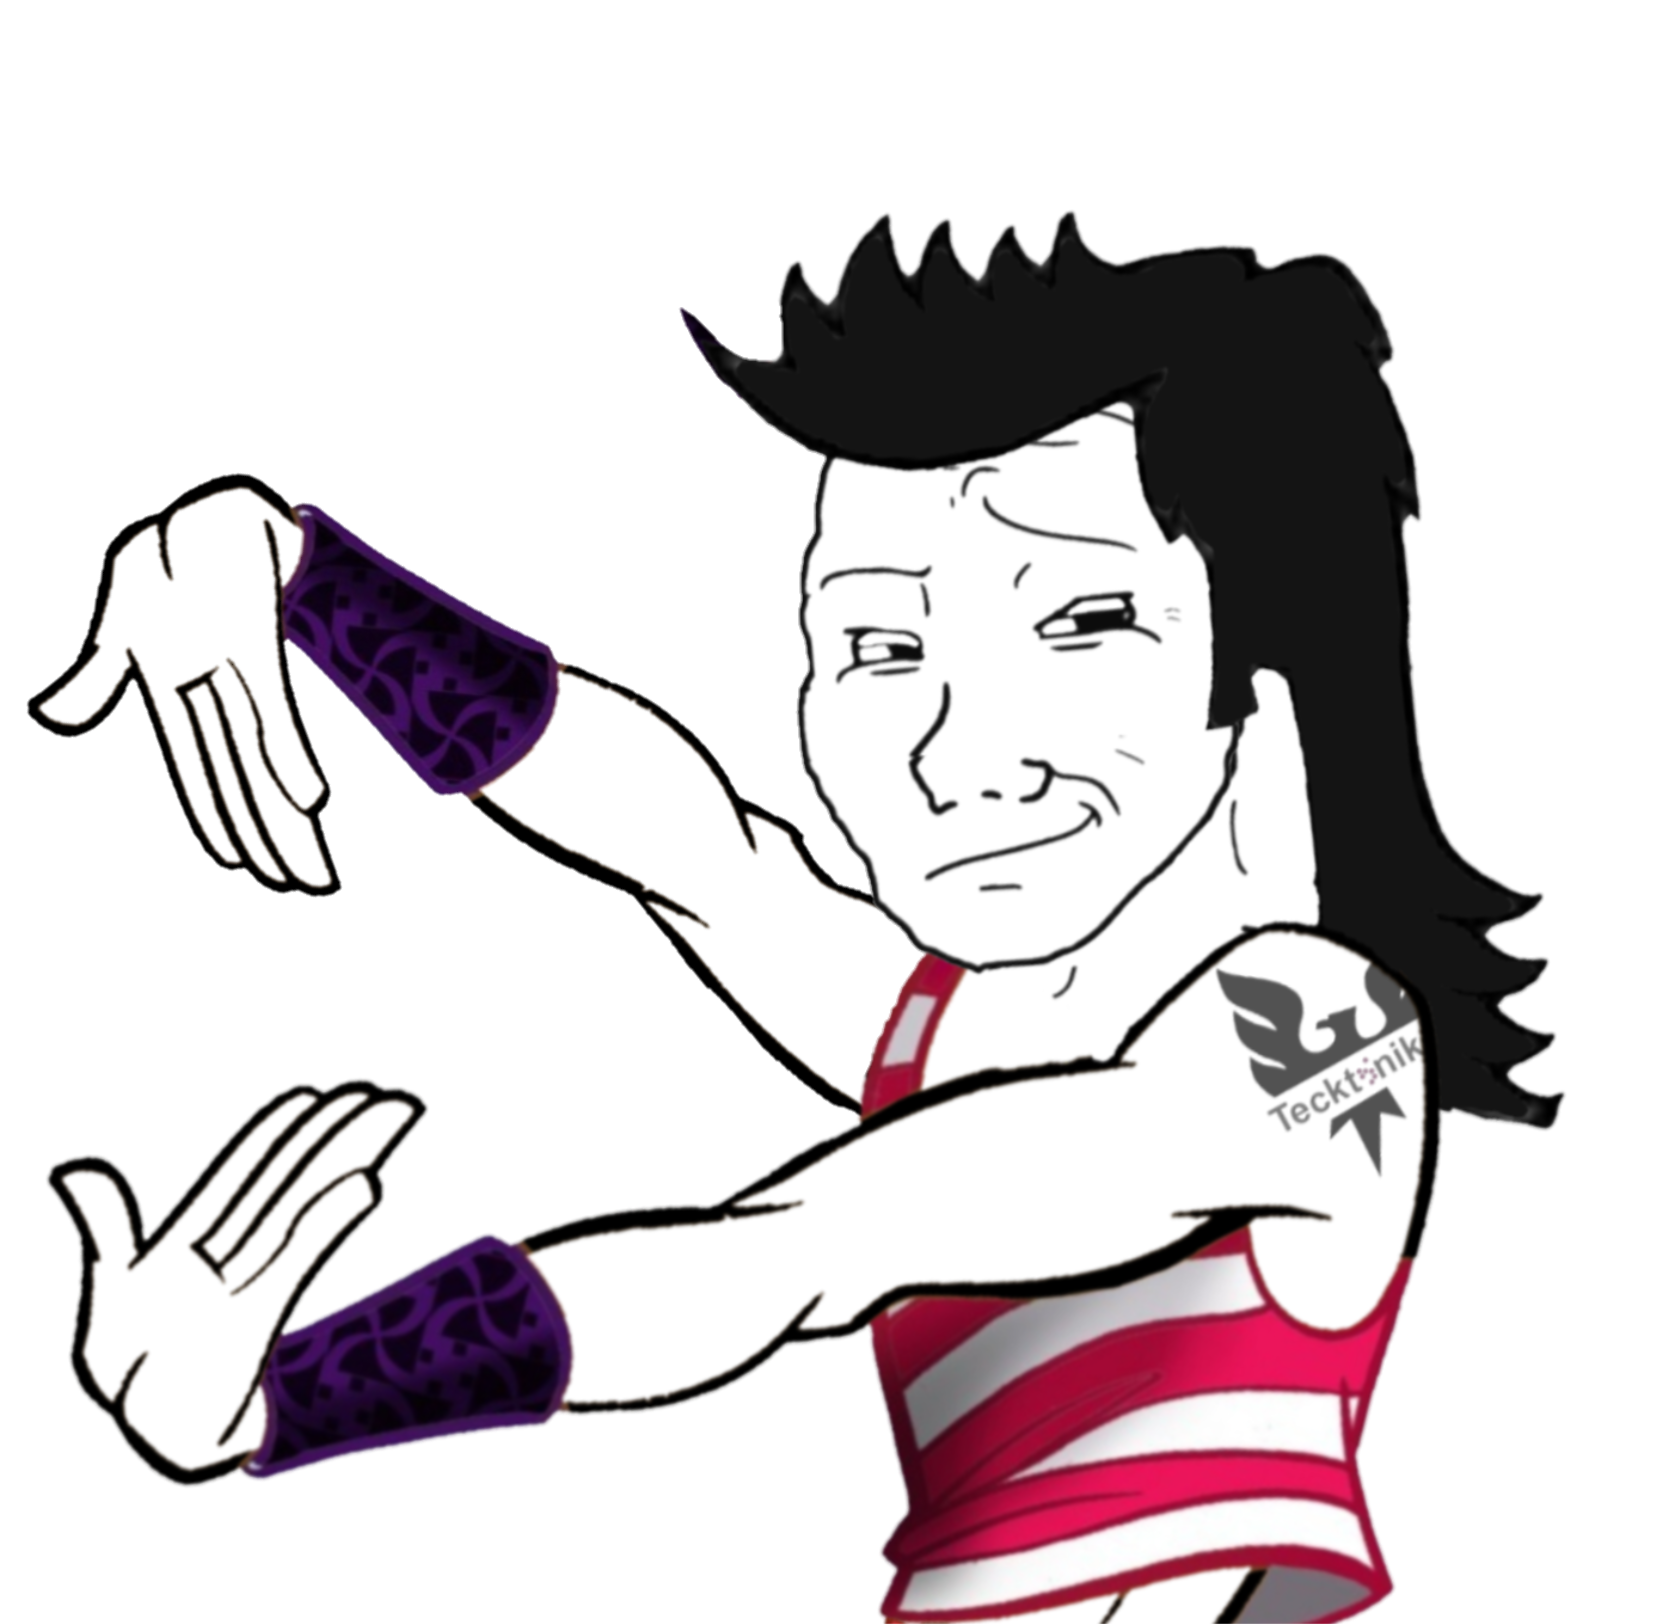
Label: 5_Smugjak